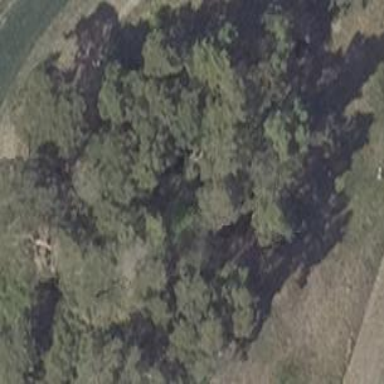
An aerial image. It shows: Patch of scrub vegetation.